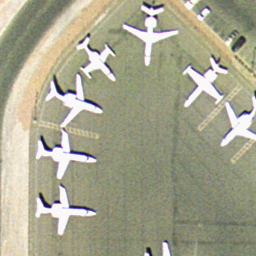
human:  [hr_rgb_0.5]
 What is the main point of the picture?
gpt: airplane